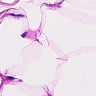
Metastatic tissue present: no